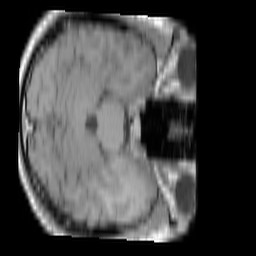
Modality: T1w
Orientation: axial
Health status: ill
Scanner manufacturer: siemens
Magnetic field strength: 3 T
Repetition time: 0.4 s
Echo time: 0.00246 s